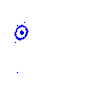
Particle: pion